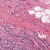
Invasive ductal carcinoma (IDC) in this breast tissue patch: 1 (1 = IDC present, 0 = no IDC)